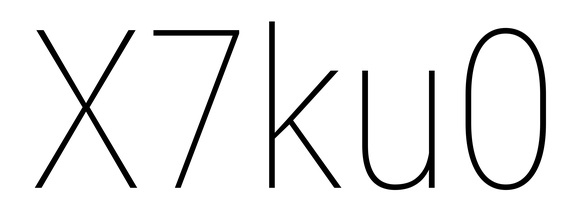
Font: Roboto_Condensed_Thin